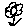
Label: flower